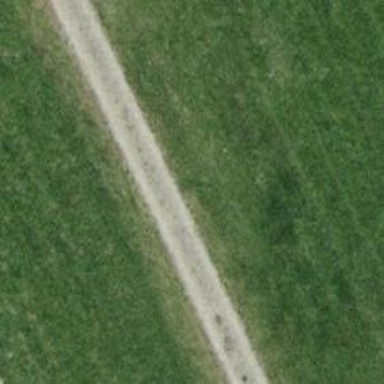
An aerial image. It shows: Pebblestone track with grade2 tracktype.